Question: Good day.
<URL>

We have script:
'''
<select onchange="PartnersChangeValueSelect(this.value)" id="PartnersChangeValueSelect">
<option value="0">Vyberite kategoriiu</option>
<option value="1677">Shveinye mashiny</option>
<option value="1730" selected="selected">Overloki</option>
<option value="1919">Sertifikaty</option>
</select>
function PartnersChangeValueSelect(val){
obj = $('#ModelFiles_' + val);
alert($("#PartnersChangeValueSelect option:selected").val());
$("#PartnersChangeValueSubSelect option:selected").removeAttr("selected");
$('#DivSelectInPartnersSubCategoryCatalog').hide();
if(val == '1677'){$('#DivSelectInPartnersSubCategoryCatalog').show();}
else if(val == '1730' || val == '1733' || val == '1919'){obj.show();}/
}
'''
We have problem when want get value select in mozilla(test on page site please).
My steps:
1) Select "Shveinye mashiny" // value select "PartnersChangeValueSelect" is true
2) select "Overloki" // value select "PartnersChangeValueSelect" is true
3) again select "Shveinye mashiny" //value select "PartnersChangeValueSelect" is error
4) again select "Overloki" //value select "PartnersChangeValueSelect" is error
Tell me please why i have this bag in mozilla and how remove bag?
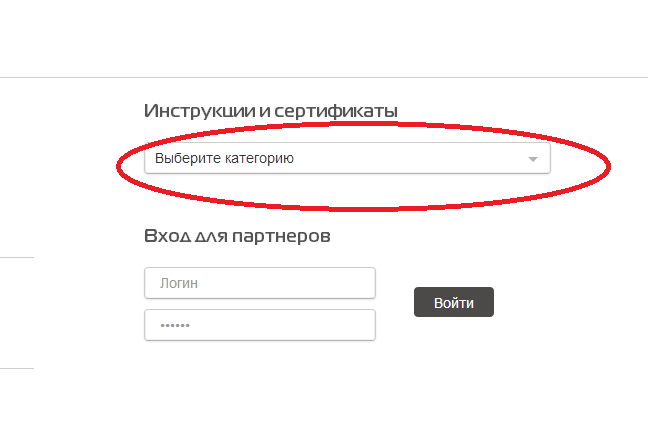
Answer: remove plugin he is block script in mozilla.